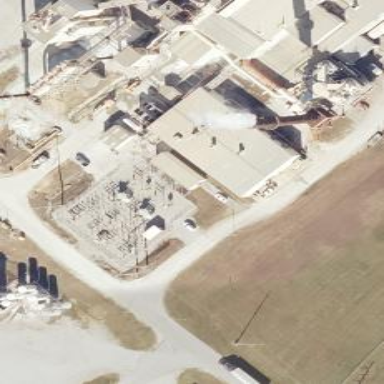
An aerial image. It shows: Industrial power substation surrounded by fence.